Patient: sex M, age 53
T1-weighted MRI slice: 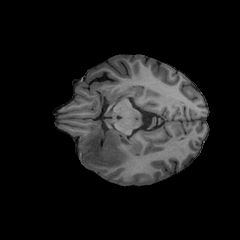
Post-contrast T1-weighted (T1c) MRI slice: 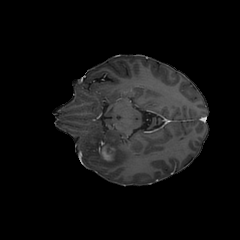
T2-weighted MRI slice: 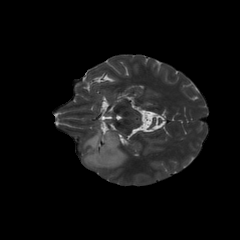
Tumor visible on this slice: yes
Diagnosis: Astrocytoma, IDH-mutant
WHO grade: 4